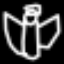
Label: angel